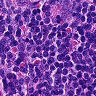
Metastatic tissue present: no